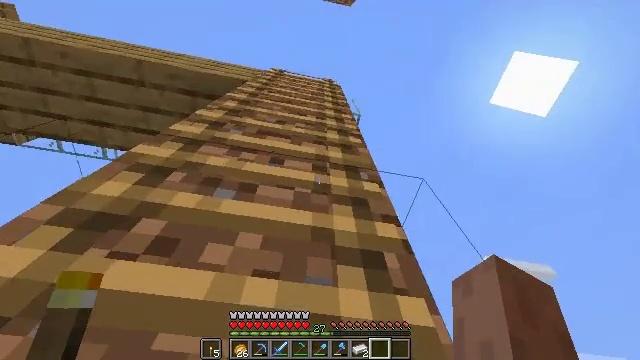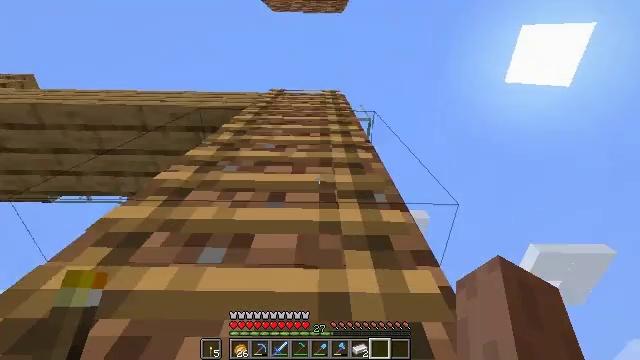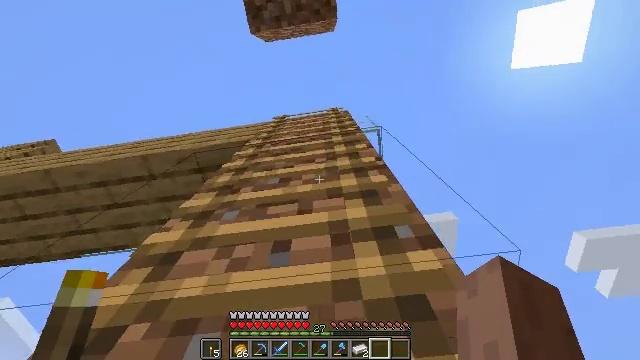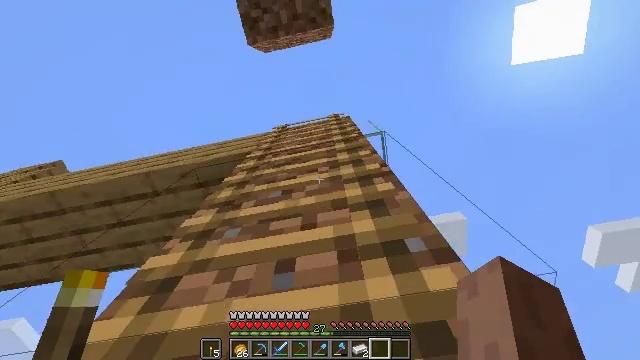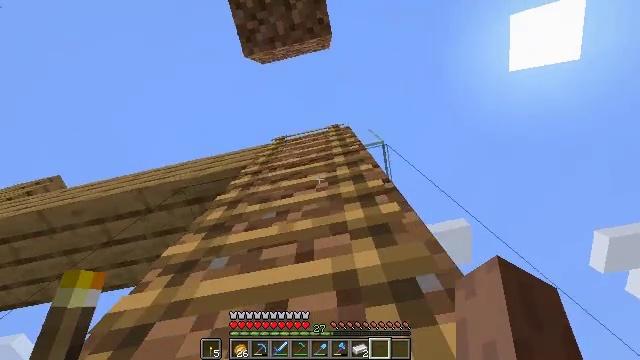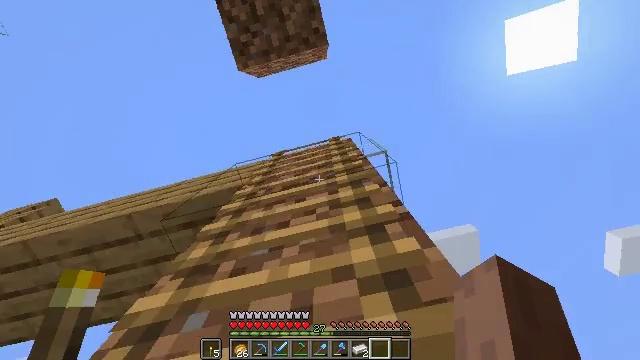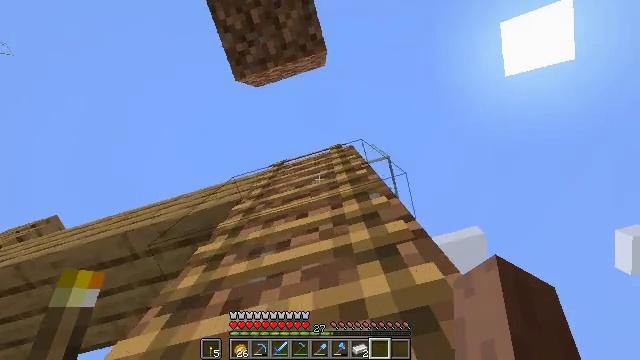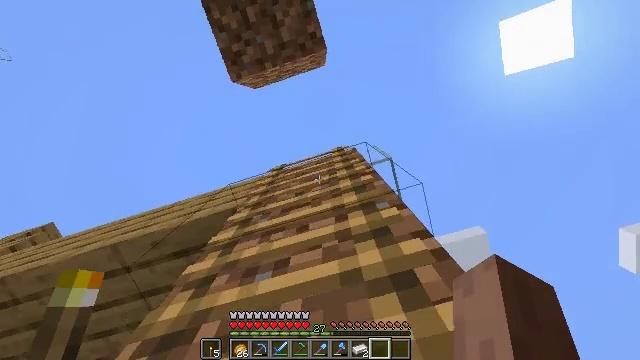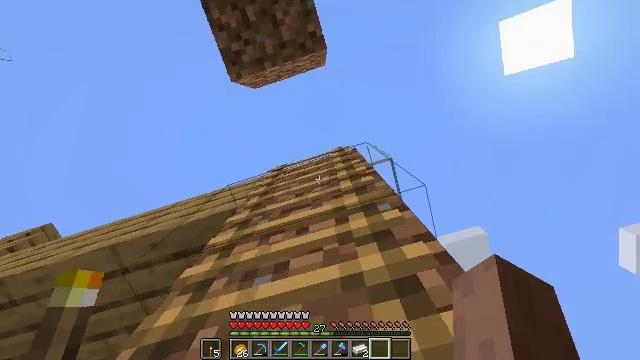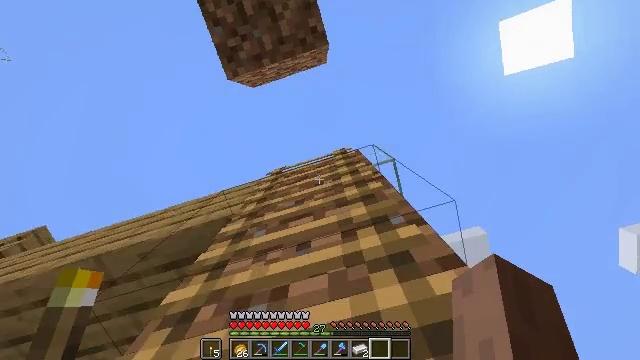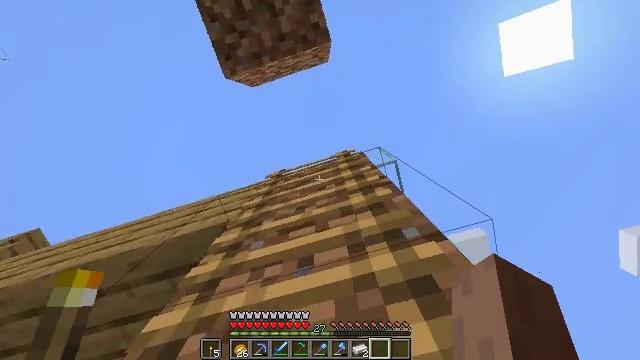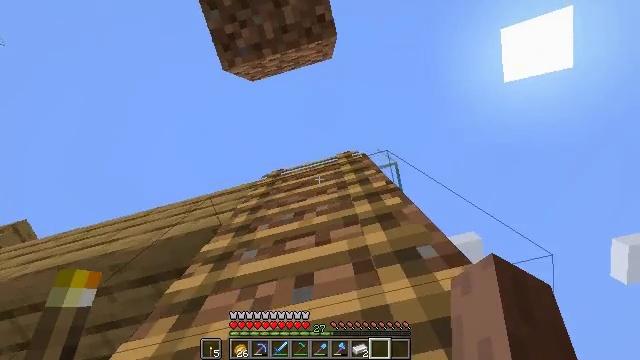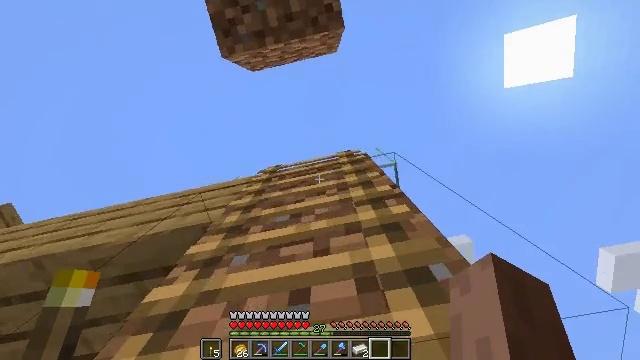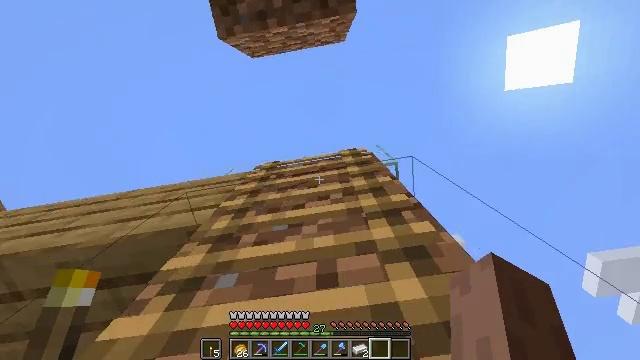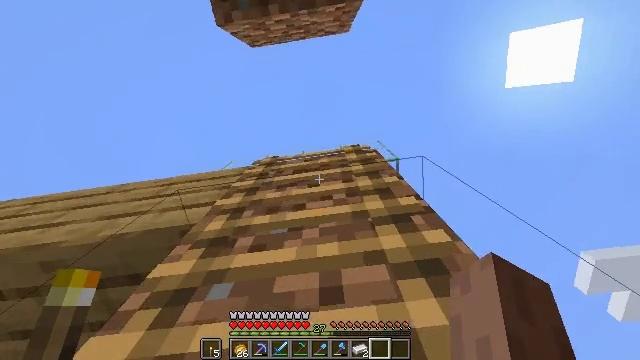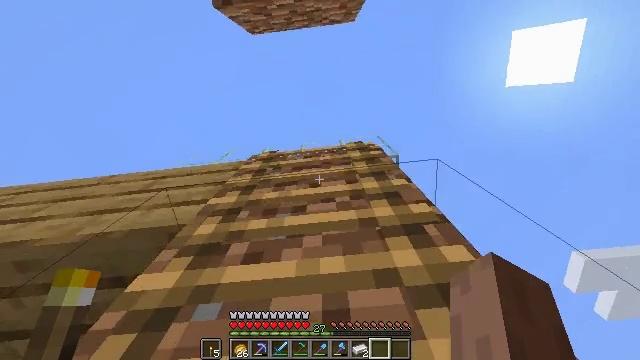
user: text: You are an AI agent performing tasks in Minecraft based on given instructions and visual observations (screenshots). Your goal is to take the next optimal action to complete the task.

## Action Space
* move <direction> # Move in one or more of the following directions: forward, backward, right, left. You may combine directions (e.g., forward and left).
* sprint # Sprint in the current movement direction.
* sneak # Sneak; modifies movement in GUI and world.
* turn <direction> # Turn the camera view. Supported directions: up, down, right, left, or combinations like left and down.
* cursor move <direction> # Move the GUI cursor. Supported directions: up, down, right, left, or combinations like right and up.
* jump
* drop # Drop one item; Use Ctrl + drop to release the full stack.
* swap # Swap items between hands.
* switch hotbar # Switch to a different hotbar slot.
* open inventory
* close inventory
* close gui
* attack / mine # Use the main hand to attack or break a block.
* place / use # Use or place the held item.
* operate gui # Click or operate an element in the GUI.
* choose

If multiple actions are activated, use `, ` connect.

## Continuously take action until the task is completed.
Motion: motion action
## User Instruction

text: Break the glass block.
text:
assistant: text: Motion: move forward, sprint, turn left and up, jump
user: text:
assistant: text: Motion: move forward, sprint, turn left and up, jump
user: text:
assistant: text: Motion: move forward, sprint, turn left and up, jump
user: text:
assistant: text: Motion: move forward, turn left and up, jump
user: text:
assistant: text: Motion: move forward, turn left and up, jump
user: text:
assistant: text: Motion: move forward, turn left and up, jump
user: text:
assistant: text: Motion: move forward, sprint, jump
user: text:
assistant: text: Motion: move forward, sprint, jump
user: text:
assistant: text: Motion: move forward, sprint, jump
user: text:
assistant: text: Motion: move forward, sprint, jump
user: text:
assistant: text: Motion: move forward, turn right, jump
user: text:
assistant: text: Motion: move forward, sprint, turn right, jump
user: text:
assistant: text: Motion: move forward, sprint, turn right and down, jump
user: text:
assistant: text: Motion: move forward, sprint, turn right and down, jump
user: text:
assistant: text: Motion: move forward, sprint, turn right and down, jump
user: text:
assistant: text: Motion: move forward, sprint, turn down, jump
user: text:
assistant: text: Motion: move forward, jump
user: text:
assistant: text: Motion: move forward, jump
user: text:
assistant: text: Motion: move forward, sprint, jump
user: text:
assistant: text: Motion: move forward, sprint, jump
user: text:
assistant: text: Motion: move forward, sprint, jump
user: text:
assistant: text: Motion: move forward, sprint, jump
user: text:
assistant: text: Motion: move forward, sprint, turn down, jump
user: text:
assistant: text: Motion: move forward, turn down, jump
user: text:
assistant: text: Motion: move forward, jump
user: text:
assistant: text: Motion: move forward, sprint, turn down, jump
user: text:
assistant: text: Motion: move forward, sprint, turn right and down, jump
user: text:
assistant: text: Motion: move forward, sprint, turn down, jump
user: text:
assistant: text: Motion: move forward, sprint, turn down, jump
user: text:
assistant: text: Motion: move forward, turn down, jump